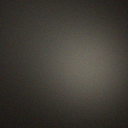
Screen state: off